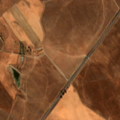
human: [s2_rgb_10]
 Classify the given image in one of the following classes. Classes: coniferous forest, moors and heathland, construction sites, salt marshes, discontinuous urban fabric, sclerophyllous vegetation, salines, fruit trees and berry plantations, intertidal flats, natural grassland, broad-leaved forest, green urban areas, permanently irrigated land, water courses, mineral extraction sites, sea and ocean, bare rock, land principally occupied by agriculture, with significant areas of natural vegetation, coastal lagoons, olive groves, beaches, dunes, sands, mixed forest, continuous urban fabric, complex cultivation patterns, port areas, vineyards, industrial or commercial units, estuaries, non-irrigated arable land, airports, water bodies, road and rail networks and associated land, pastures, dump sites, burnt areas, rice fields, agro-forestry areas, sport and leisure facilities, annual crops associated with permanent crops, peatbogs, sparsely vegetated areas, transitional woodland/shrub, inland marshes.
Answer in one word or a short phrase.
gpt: non-irrigated arable land